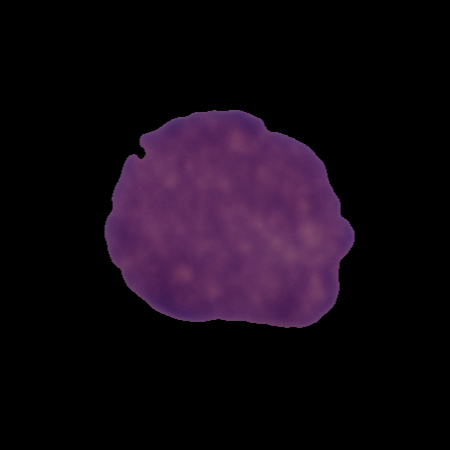
Label: healthy